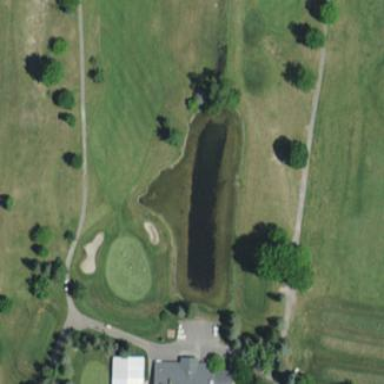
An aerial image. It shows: Water hazard on golf course. The hazard is natural water feature.